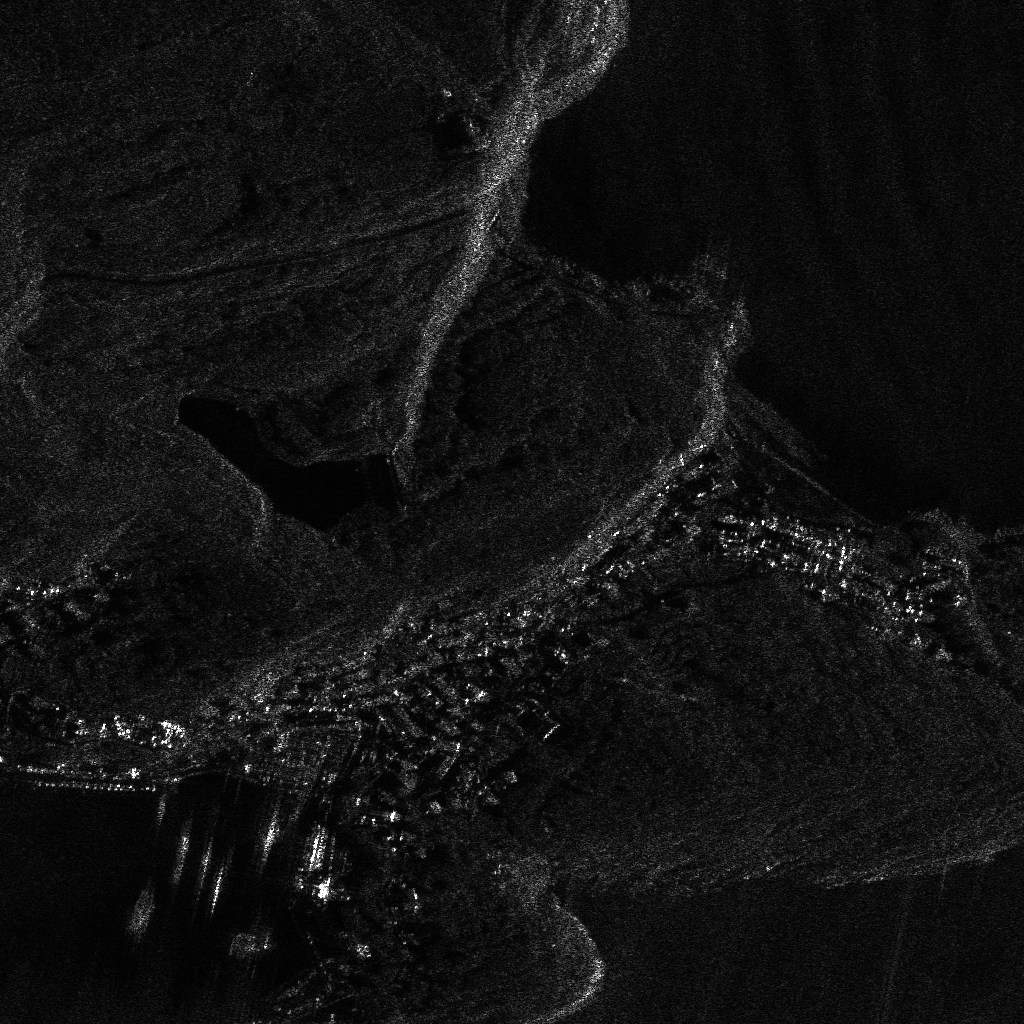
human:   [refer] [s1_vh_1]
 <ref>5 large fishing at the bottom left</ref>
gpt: <box>[[25, 77, 26, 84, 12], [16, 79, 18, 85, 12], [20, 82, 21, 89, 12], [19, 81, 20, 87, 12], [12, 85, 14, 91, 9]]</box>